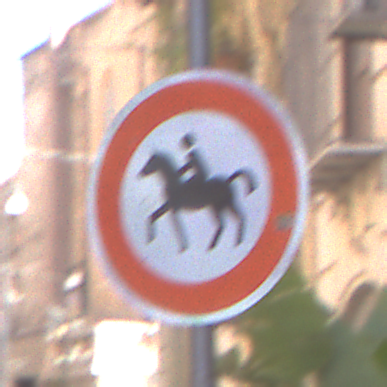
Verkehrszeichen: VerbotReiter
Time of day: MorningAfternoon
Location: Outdoor (Urban)
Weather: Clear
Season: NotSpecified
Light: Natural